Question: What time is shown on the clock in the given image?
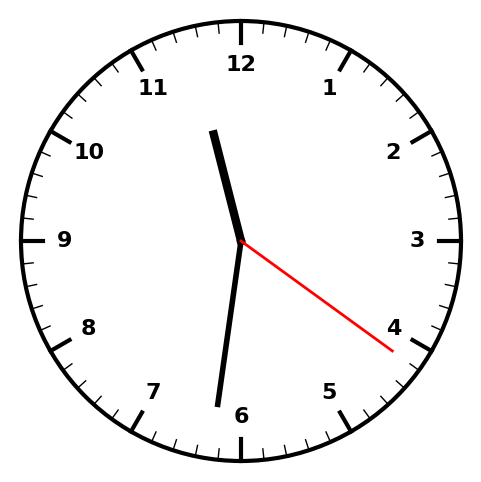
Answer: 11:31:21